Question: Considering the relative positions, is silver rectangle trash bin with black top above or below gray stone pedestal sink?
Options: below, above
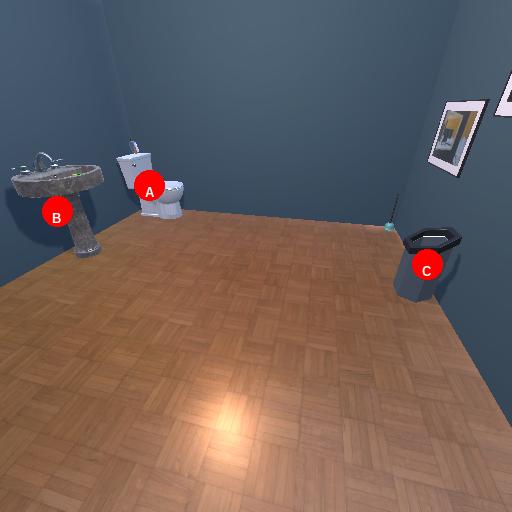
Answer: below